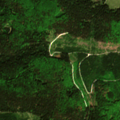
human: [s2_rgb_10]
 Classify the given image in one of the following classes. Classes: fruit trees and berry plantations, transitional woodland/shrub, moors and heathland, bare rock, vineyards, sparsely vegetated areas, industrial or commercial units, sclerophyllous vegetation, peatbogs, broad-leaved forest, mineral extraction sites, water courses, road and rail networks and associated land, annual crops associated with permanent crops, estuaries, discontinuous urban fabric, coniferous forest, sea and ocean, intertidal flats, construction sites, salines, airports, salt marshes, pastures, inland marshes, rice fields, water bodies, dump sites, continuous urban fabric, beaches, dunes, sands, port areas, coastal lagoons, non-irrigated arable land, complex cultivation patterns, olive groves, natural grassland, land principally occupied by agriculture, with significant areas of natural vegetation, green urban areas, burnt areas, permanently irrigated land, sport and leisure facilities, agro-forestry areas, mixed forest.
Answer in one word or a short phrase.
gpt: coniferous forest